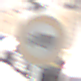
Verkehrszeichen: VerbotFuerKraftfahrzeugeUeberDreiKommaFuenfTonnen
Umgebung: Outdoor, Urban
Tageszeit: MorningAfternoon
Wetter: PartlyCloudy
Licht: Natural
Jahreszeit: NotSpecified
Kontrast: HighContrast